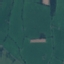
Land use / land cover: Pasture